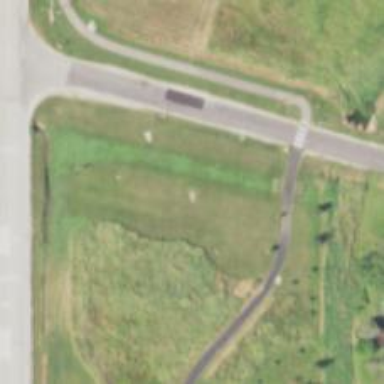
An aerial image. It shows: Disc golf tee area.